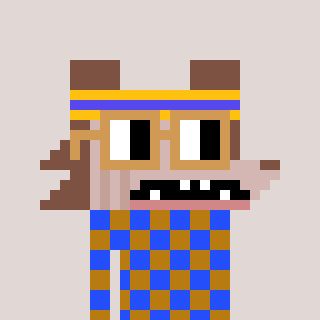
a pixel art character with square brown glasses, a werewolf-shaped head and a gold-colored body on a warm background